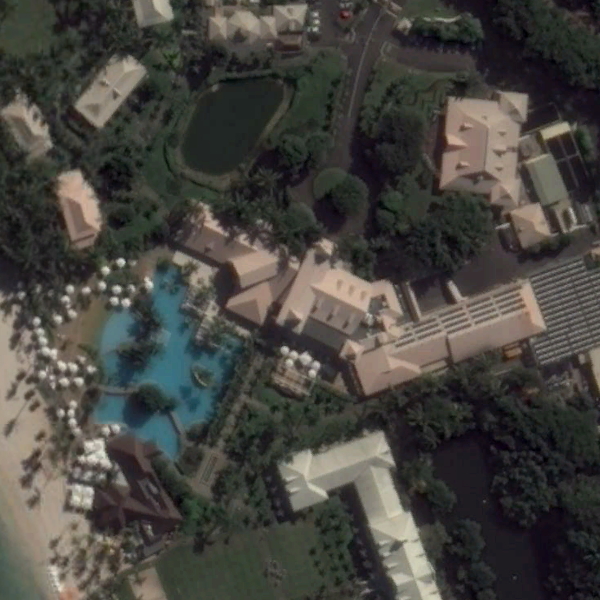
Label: Resort